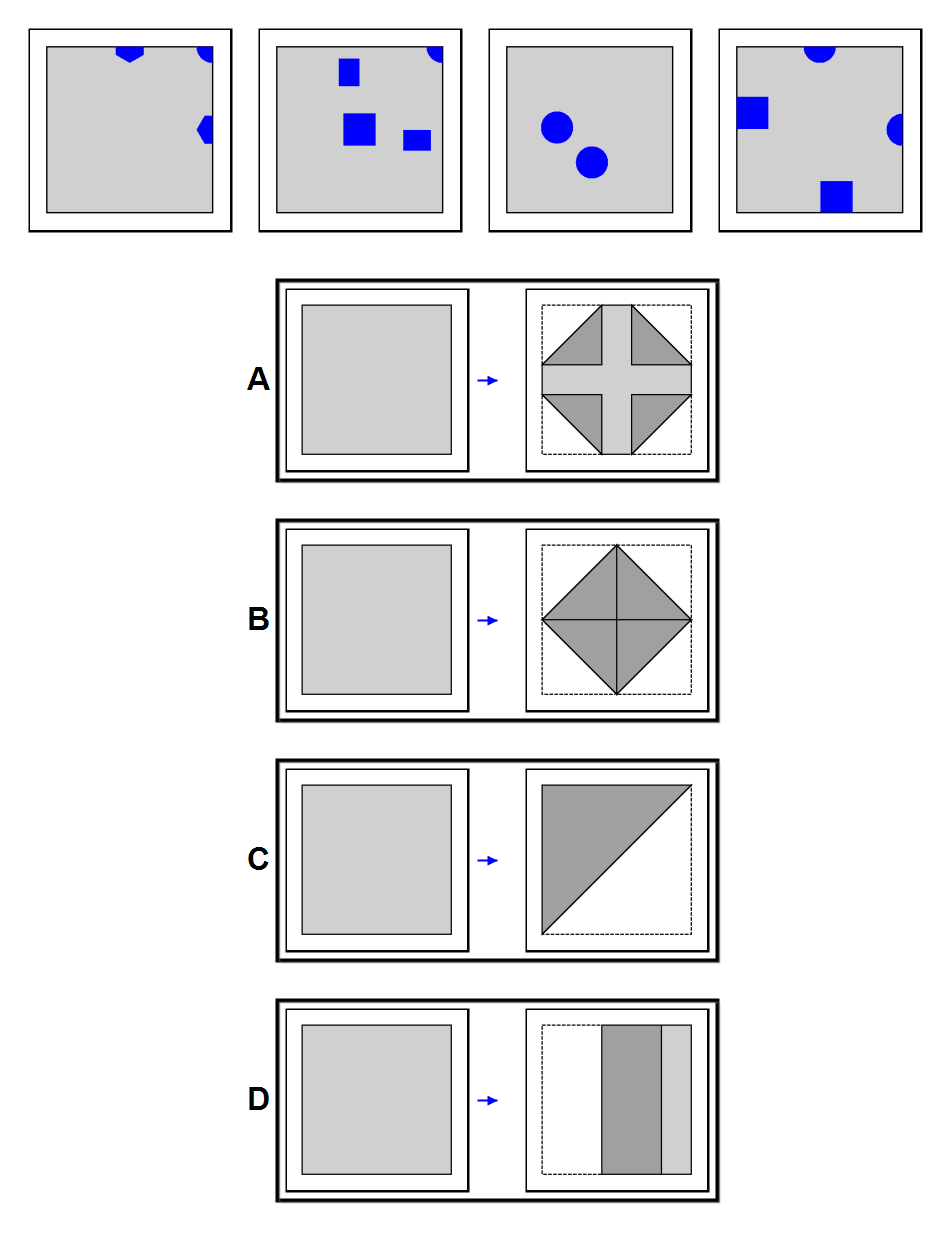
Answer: C